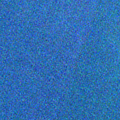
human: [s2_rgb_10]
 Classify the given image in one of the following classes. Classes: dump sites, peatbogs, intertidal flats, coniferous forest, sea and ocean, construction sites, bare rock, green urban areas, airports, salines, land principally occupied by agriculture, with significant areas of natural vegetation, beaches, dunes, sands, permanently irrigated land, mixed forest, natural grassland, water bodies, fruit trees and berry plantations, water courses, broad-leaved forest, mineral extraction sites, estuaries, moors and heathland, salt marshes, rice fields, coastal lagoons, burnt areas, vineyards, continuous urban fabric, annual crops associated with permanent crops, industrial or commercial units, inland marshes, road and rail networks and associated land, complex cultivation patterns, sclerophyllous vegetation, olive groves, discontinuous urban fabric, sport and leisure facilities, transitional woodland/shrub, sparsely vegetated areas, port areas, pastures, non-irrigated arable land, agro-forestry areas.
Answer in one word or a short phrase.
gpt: sea and ocean